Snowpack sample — Loveland Pass, Silver Plume, Colorado, USA (12/14/25, 10:50 AM MST)
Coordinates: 39.664, -105.882
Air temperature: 36 °F
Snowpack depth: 67 cm
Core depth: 30 cm
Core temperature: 42.8 °F
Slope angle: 6°, slope face: 326°
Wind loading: low
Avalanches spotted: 0
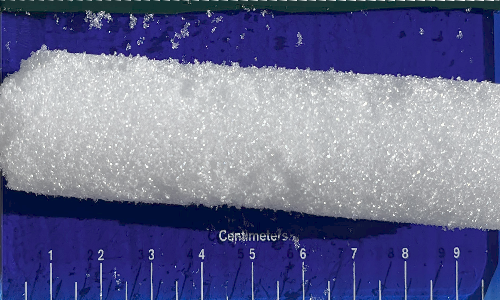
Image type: core
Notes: No avalanches spotted, very late start to the season with minimal snowpack